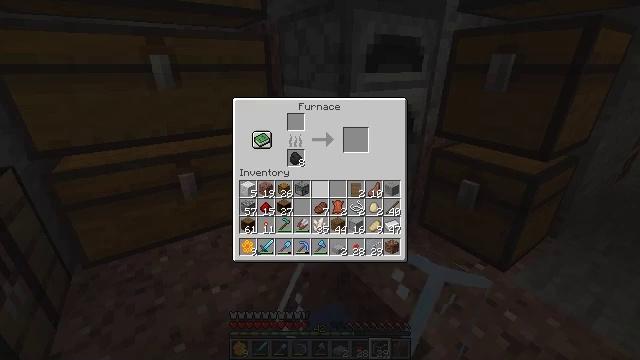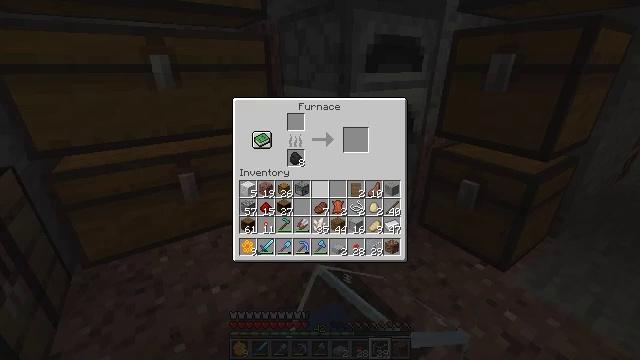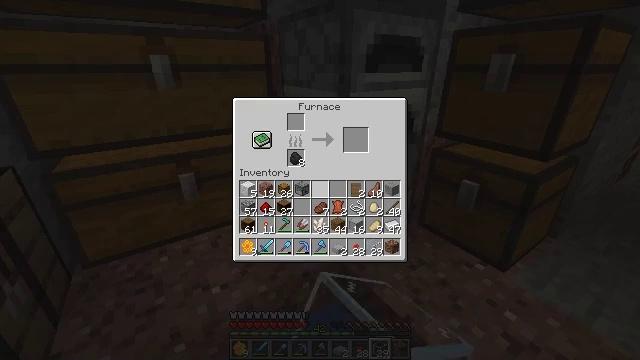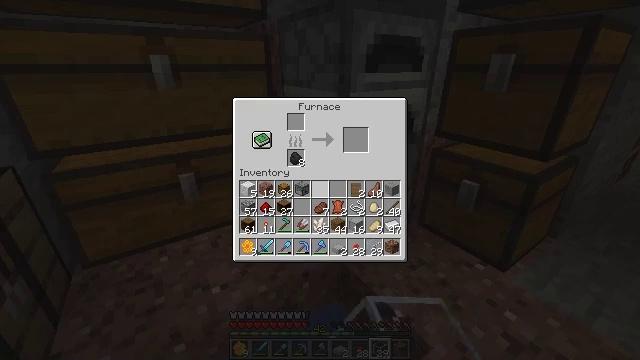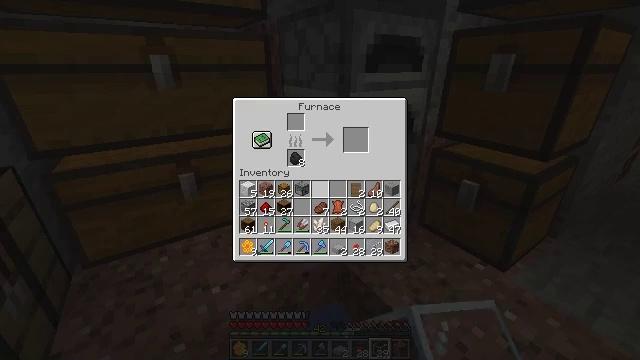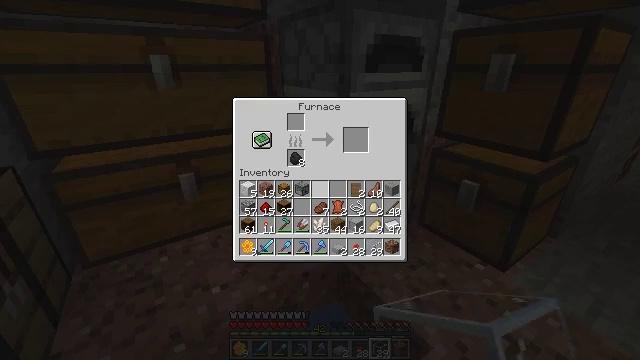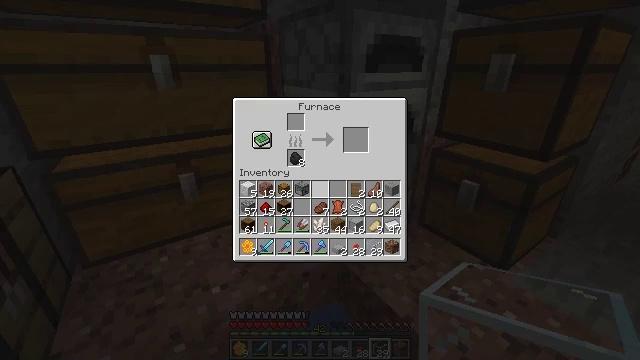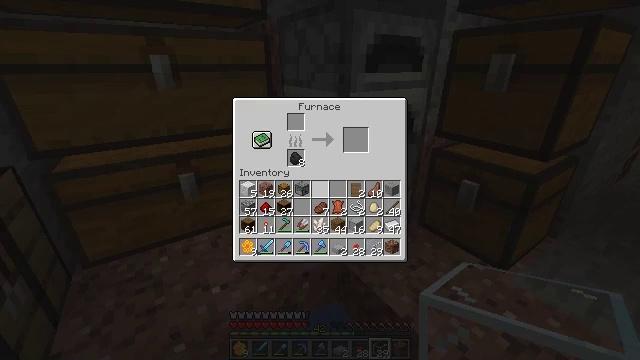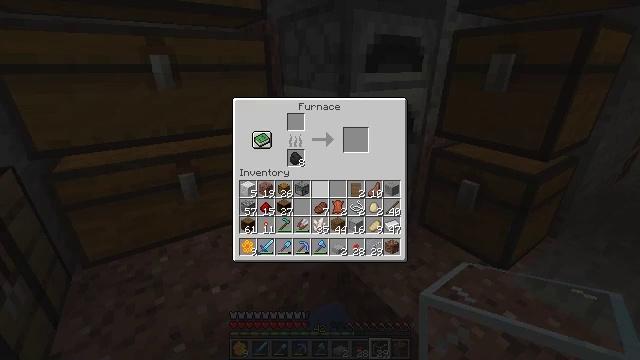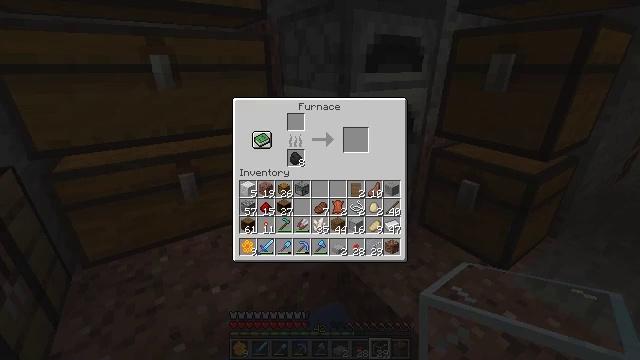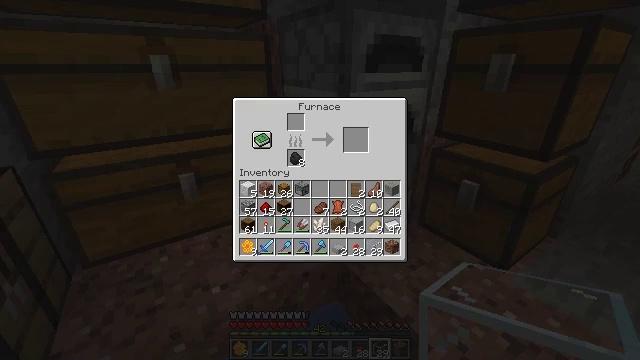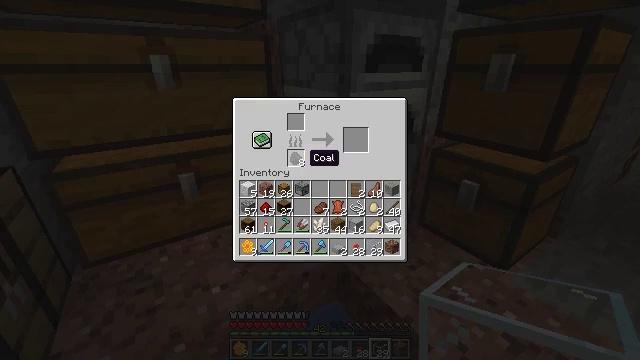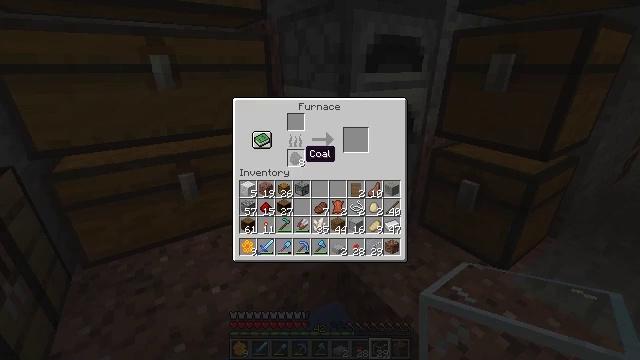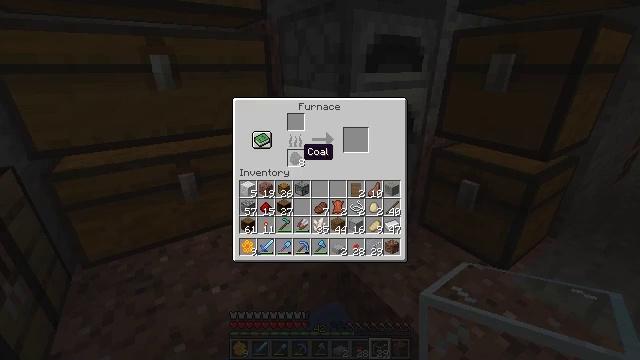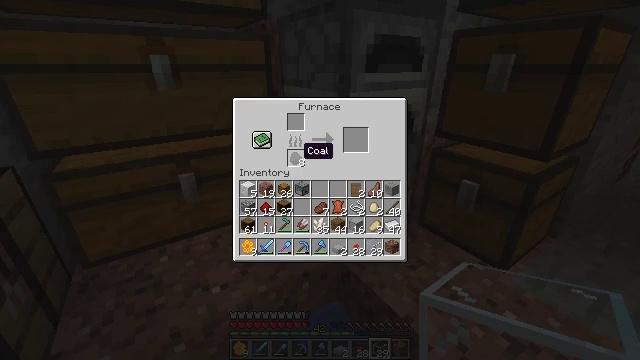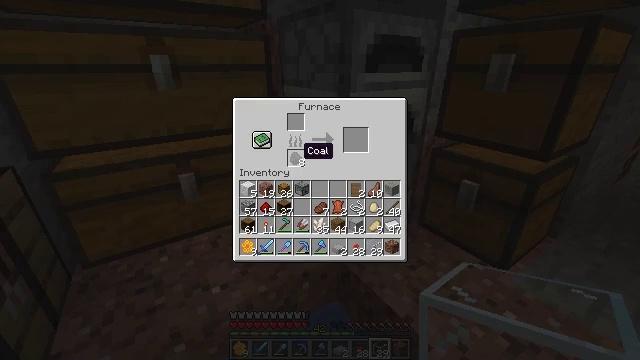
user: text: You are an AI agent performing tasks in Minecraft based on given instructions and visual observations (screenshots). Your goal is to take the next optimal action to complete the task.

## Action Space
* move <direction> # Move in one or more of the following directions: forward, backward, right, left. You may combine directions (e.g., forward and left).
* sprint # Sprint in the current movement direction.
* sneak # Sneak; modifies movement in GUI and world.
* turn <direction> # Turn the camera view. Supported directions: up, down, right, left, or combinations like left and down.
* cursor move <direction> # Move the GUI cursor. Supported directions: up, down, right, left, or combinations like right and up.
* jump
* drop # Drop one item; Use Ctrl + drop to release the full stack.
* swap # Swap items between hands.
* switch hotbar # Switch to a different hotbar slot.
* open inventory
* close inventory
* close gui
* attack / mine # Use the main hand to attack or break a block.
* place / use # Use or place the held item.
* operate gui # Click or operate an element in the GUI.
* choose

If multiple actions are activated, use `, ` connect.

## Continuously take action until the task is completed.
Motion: motion action
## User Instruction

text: Craft a campfire.
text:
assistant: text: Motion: no_op
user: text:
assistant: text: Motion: no_op
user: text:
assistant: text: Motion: no_op
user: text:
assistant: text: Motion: no_op
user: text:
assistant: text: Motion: no_op
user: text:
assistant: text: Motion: no_op
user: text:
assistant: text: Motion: no_op
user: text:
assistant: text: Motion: no_op
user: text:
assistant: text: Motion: no_op
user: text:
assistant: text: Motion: cursor move left and up
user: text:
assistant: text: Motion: sneak, cursor move left
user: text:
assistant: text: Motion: sneak
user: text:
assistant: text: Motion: sneak
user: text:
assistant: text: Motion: sneak
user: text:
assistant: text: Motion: sneak
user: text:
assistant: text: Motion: sneak
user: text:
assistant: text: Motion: sneak
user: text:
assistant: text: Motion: sneak, operate gui
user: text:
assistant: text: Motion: sneak, operate gui
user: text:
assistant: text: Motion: sneak
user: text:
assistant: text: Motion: sneak
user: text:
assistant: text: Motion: sneak
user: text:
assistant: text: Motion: sneak
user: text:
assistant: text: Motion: sneak
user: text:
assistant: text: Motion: no_op
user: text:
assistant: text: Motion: no_op
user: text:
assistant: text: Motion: no_op
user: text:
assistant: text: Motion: no_op
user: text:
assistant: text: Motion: no_op
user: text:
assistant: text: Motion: no_op